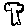
Label: tree